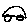
Label: car